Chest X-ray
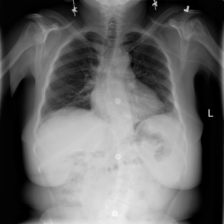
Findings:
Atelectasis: negative
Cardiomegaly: negative
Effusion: negative
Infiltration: positive
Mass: negative
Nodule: negative
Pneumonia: negative
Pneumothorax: negative
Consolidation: negative
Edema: positive
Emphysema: negative
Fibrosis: negative
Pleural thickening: negative
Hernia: negative